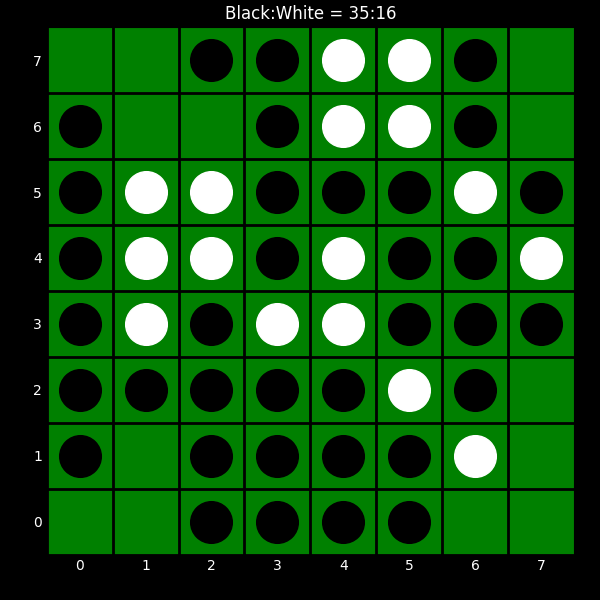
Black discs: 35
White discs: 16